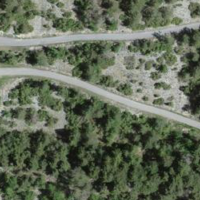
EUNIS habitat code: 45
Species observed at this site:
Salvia pratensis